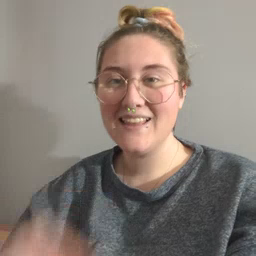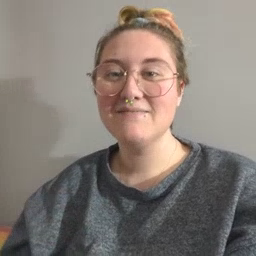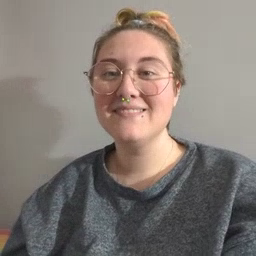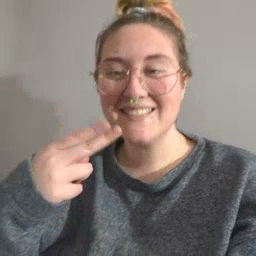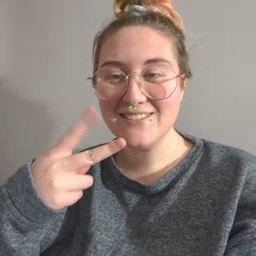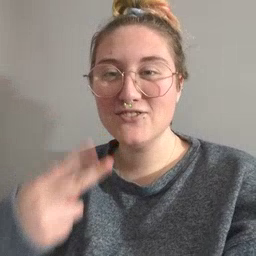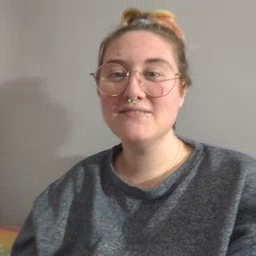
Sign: scissors